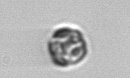
Label: Thalassiosira